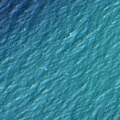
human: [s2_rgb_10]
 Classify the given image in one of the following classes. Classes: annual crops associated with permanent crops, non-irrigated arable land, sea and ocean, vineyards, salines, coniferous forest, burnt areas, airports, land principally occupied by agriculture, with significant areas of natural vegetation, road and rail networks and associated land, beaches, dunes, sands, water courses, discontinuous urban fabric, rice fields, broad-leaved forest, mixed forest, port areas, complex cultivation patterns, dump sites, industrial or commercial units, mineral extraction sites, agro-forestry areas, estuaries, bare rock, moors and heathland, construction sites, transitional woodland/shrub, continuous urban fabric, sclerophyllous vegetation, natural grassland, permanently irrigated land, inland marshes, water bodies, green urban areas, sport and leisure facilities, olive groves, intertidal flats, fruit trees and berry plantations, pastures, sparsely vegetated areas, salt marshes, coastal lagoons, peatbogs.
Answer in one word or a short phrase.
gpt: sea and ocean